Question: I am using CSS to set the style for two sibling DIVs (a 'div.header' and a 'div.body') so that their width is equal and the minimum width of the header is the minimum width of its 'div.wrapper' so that scrollbars will appear on the browser window when narrower than the header.
BUT I am also trying to have scrollbars appear on 'div.body' when the 'div.content' within it expands outside of 'div.body'. Currently the 'div.body' expands to fit its content. I would also like 'div.body' to fill the vertical space when 'div.content' is small.
---
It's difficult to explain, so here is a picture that might help. Left side is when the full '.header' width is visible. Right side adds scrollbars at the outer level (browser window) when narrower than the '.header' text.

---
I am not confident that my current approach is on the right path, but I have the header enforcing the minimum width based on <URL>
'''
.content {
background-color: pink;
margin: 1rem;
width: 100px;
}
body {
margin: 0;
}
.root {
background-color: yellow;
position: absolute;
top: 0;
bottom: 0;
width: 100%;
height: 100%;
overflow-x: auto;
overflow-y: hidden;
}
.wrapper {
background-color: lightgray;
overflow: hidden;
display: inline-block;
min-width: 100%;
min-height: 100%;
}
.header {
background-color: lightgreen;
white-space: nowrap;
}
.body {
background-color: lightblue;
display: flex;
flex-grow: 1;
overflow-x: scroll;
overflow-y: auto;
}
'''
'''
<div class="root">
<div class="wrapper">
<div class="header">
header header header header header header header header header header header header
</div>
<div class="body">
<div class="content">
content
</div>
</div>
</div>
</div>
'''
Here is my <URL> with comments in the '.content' style at the top of the CSS.
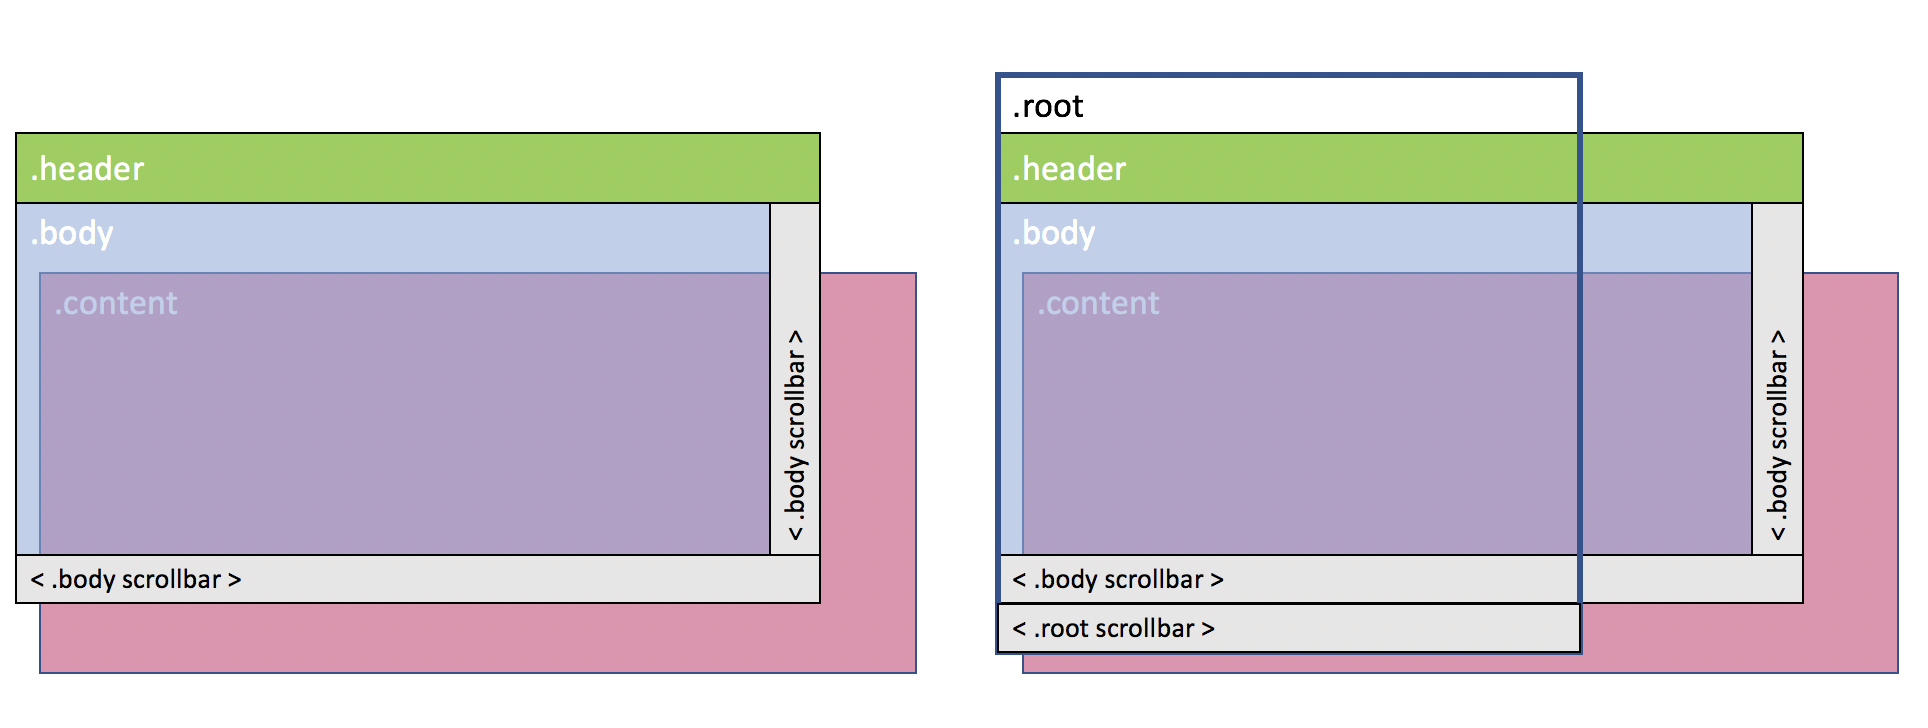
Answer: ## 1. Force the .body width to both 0 and 100%
- 'width''.body''0''.header''.body'- '.body''100%''min-width'
This gets the '.body' and its scrollbars to behave as desired relative to the '.wrapper'.
(I got inspiration for this step from this not-obviously related answer: <URL>
## 2. Change the .wrapper to inline-flex and fill the visible space
- '.body''100%''.wrapper'- '.wrapper''inline-flex''''
display: inline-flex;
flex-grow: 1;
flex-direction: column;
/* fill the visible space */
min-width: 100%;
height: 100%;
'''
'.header''.body'
## Revised Code Snippet
'''
.content {
background-color: pink;
margin: 1rem;
/* example large content within the .body */
height: 200px;
width: 1000px;
}
body { margin: 0; }
.root {
background-color: yellow;
position: absolute;
top: 0;
bottom: 0;
width: 100%;
height: 100%;
/* allow scrolling to see all of header */
overflow-x: auto;
/* y-direction scroll should be within .body */
overflow-y: hidden;
}
.wrapper {
background-color: lightgray;
overflow: hidden;
/* Do this: */
display: inline-flex;
flex-grow: 1;
flex-direction: column;
/* fill the visible space */
min-width: 100%;
height: 100%;
/* Not this: */
/* display: inline-block; */
/* min-height: 100%; */
}
.header {
background-color: lightgreen;
white-space: nowrap;
}
.body {
background-color: lightblue;
/* Do this: */
display: block;
width: 0;
min-width: 100%;
height: 100%;
/* Not this: */
/* display: flex; */
/* flex-grow: 1; */
overflow-x: scroll;
overflow-y: auto;
}
'''
'''
<div class="root">
<div class="wrapper">
<div class="header">
header header header header header header header header header header header header
</div>
<div class="body">
<div class="content">
content
</div>
</div>
</div>
</div>
'''
And here is a <URL>.